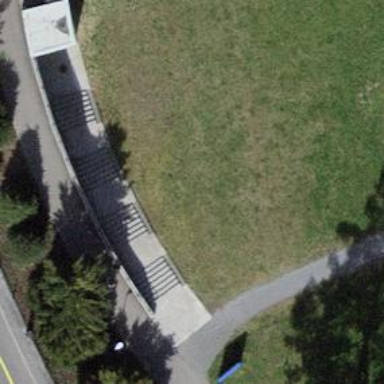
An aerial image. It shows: Staircase with ramp.